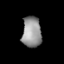
Tissue: lung
Cell type: Epithelial cells
Senescence score: 0.1927
Nuclear area (px): 582
Mean DAPI intensity: 147.577